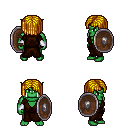
a pixel art fantasy rpg character, male body template, orc, green skin, brown robe, metal pants, blonde pageboy hairstyle, white cloth bracers, shield, four views (front, back, left, right), 2x2 character sprite sheet, small pixel art, hard edges, no anti-aliasing